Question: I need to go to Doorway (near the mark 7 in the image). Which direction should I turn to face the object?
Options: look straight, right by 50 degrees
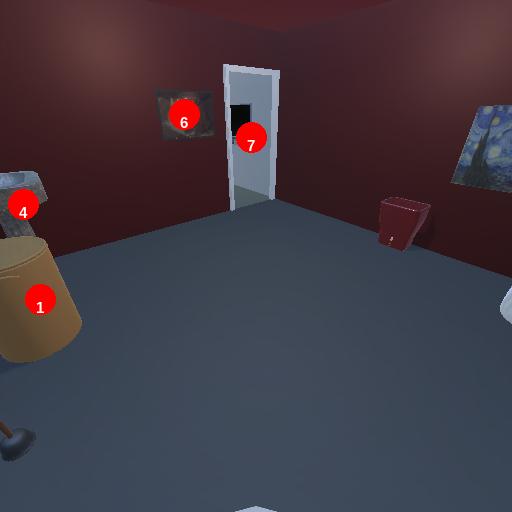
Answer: look straight